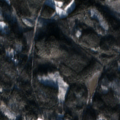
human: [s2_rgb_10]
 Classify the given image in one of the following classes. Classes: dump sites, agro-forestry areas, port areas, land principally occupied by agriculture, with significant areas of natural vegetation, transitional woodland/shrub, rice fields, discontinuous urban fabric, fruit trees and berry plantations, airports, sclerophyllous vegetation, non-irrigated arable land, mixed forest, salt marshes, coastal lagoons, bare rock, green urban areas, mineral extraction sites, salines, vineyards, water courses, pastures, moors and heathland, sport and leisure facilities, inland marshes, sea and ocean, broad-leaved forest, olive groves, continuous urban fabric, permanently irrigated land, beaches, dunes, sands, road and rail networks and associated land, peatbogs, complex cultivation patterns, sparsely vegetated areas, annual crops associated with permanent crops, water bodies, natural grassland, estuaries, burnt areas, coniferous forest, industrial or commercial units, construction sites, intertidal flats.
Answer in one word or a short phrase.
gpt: mixed forest, transitional woodland/shrub